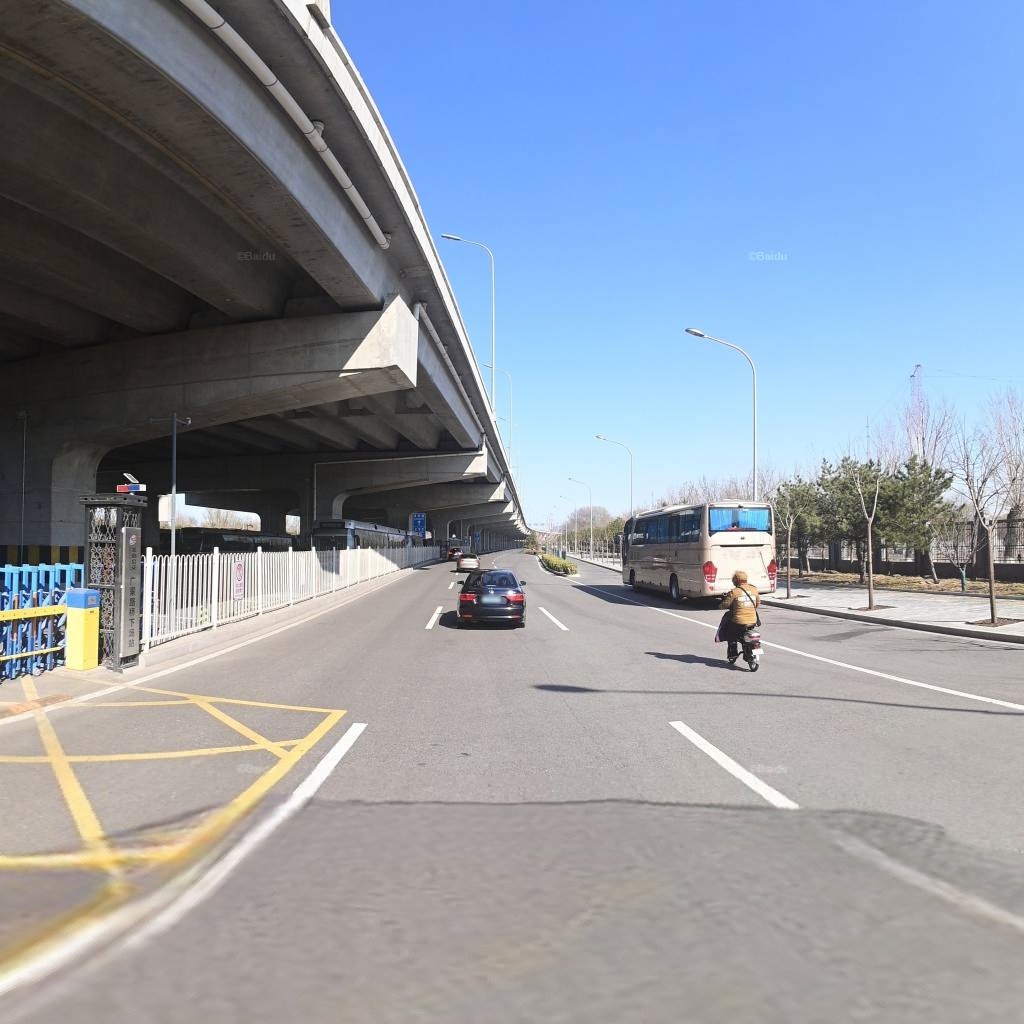
Region: Chaoyang
Road damage annotations: longitudinal crack